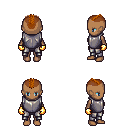
a pixel art fantasy rpg character, female body template, human, dark skin, steel chest armor, metal pants, brunette short mohawk hairstyle, gold gloves, four views (front, back, left, right), 2x2 character sprite sheet, small pixel art, hard edges, no anti-aliasing